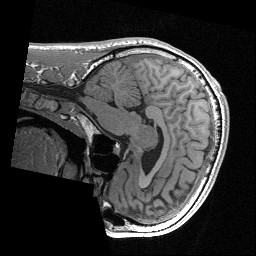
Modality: T1w
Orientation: sagittal
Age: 44
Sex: male